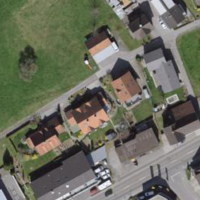
EUNIS habitat code: 55
Species observed at this site:
Platycodon grandiflorus